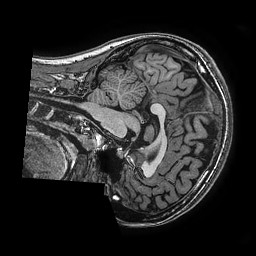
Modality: T1w
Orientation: sagittal
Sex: female
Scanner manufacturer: ge
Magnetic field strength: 3 T
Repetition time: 0.0077 s
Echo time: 0.003436 s